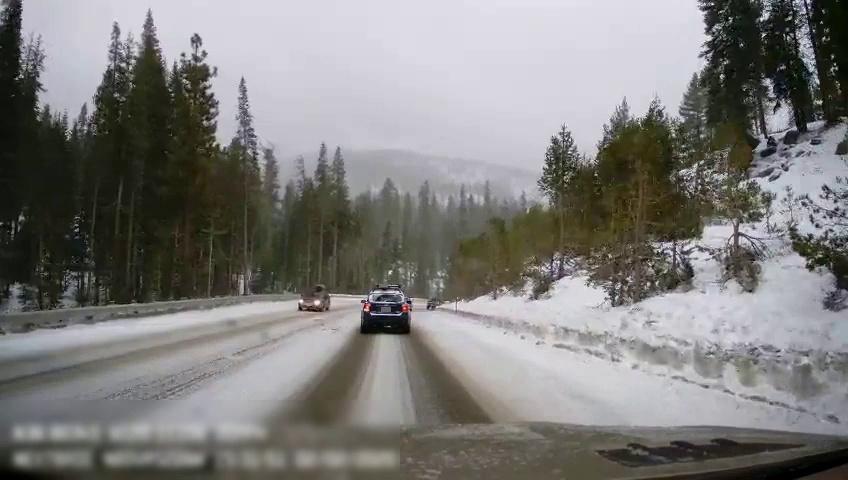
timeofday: Day
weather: Snowy
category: Drivable Space
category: Vehicles | SUV
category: Vehicles | SUV
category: Vehicles | SUV